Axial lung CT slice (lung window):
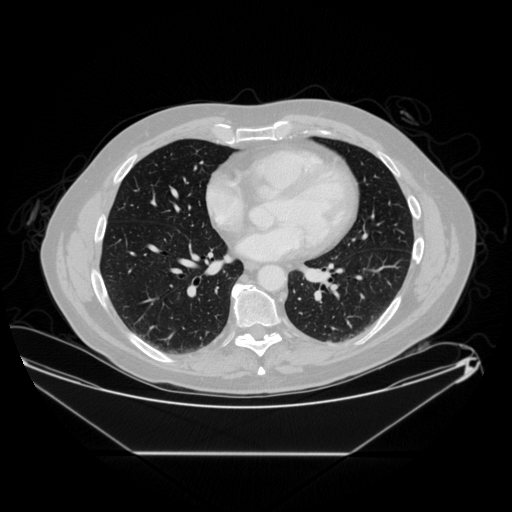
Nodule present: no